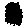
Label: car